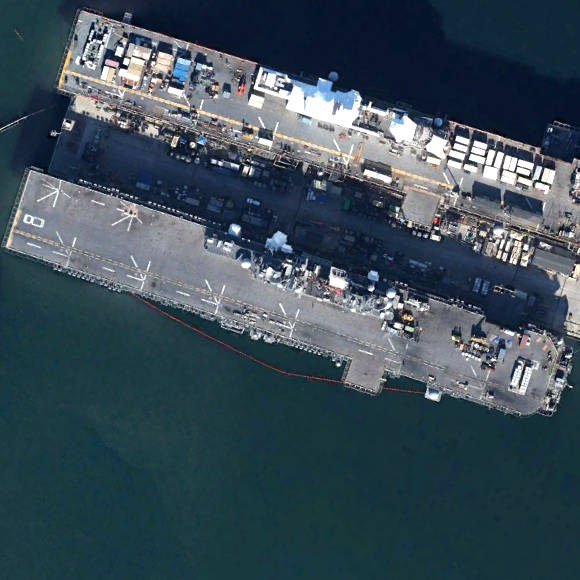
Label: assault